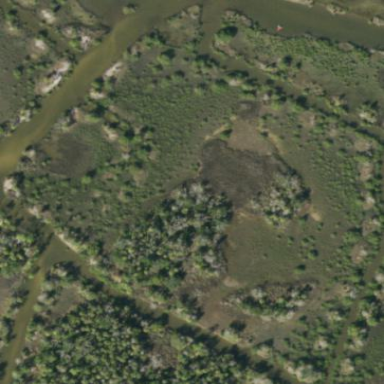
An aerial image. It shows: Wetland area.